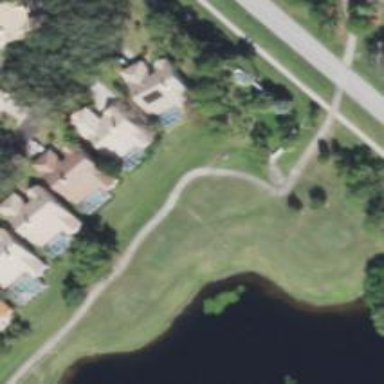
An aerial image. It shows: Golf cartpath that is also road path.